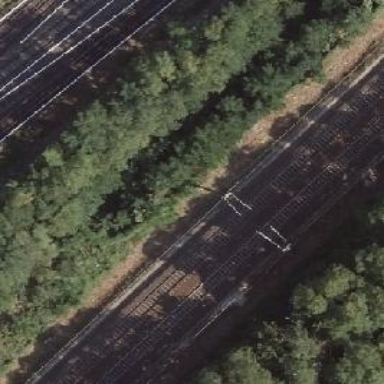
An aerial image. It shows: Railway track with contact line for electrification.